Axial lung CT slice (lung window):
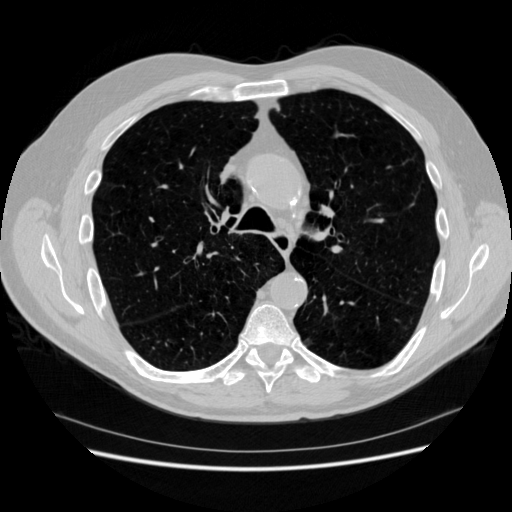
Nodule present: no